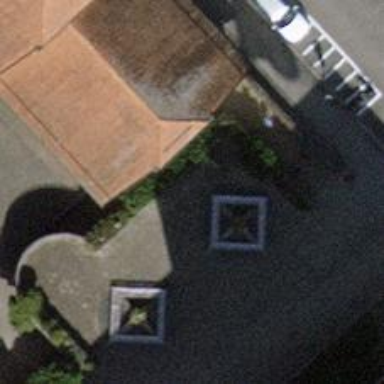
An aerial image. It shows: Bicycle parking area with wall loops for securing bikes.